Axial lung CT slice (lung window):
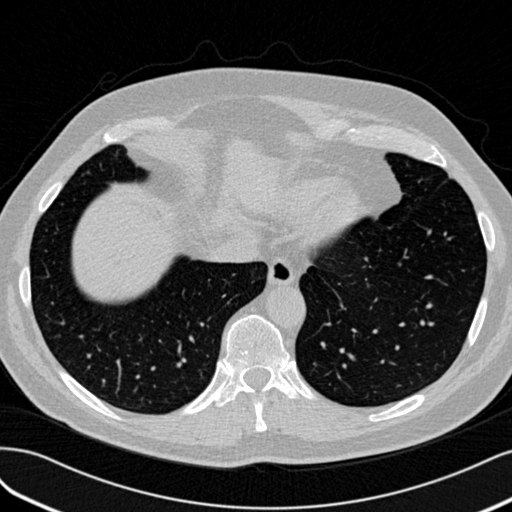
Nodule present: no